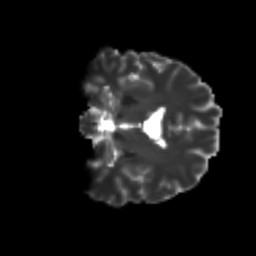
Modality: T2w
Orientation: coronal
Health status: ill
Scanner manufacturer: siemens
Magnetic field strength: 3 T
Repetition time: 6.7 s
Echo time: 0.1 s